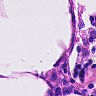
Metastatic tissue present: no